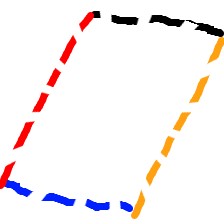
Shape: parallelogram